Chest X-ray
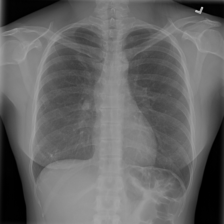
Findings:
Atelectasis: negative
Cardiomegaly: negative
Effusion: negative
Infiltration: negative
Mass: negative
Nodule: negative
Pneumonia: negative
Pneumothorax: negative
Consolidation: negative
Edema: negative
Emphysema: negative
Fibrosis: negative
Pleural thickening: negative
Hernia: negative